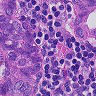
Metastatic tissue present: yes